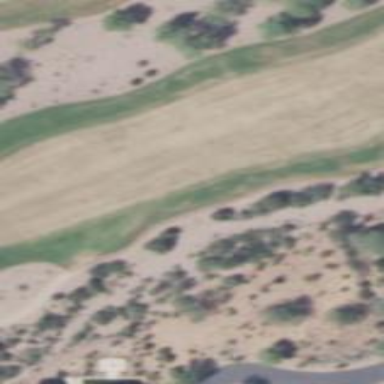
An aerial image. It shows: Rough area on grassy golf course.